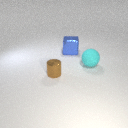
small brown metal cylinder to the left of large cyan rubber sphere